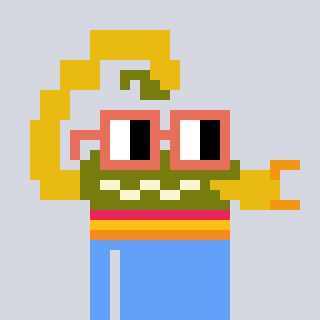
a pixel art character with square orange glasses, a scorpion-shaped head and a blue-colored body on a cool background